Interaction volume radius: 5 \u00c5
Interaction volume height: 10 \u00c5
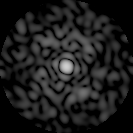
Disorder parameter: 0.7955